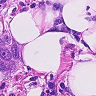
Metastatic tissue present: yes